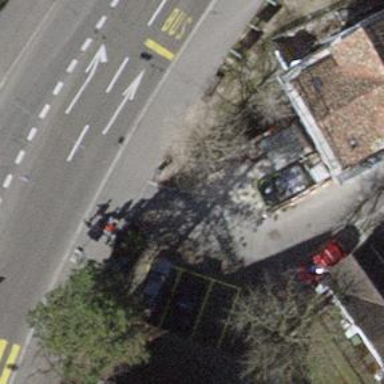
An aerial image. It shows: Motorcycle parking area.